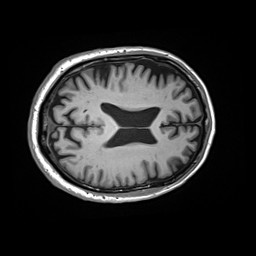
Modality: T1w
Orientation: axial
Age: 70
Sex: male
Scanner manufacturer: siemens
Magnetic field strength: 3 T
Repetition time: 2.2 s
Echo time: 0.00245 s